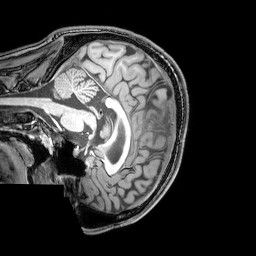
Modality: T1w
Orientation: sagittal
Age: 20
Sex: male
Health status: healthy
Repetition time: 0.081 s
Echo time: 0.037 s